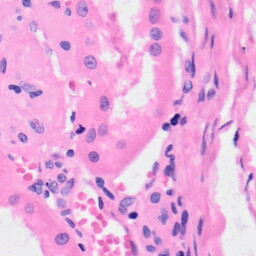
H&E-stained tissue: Kidney